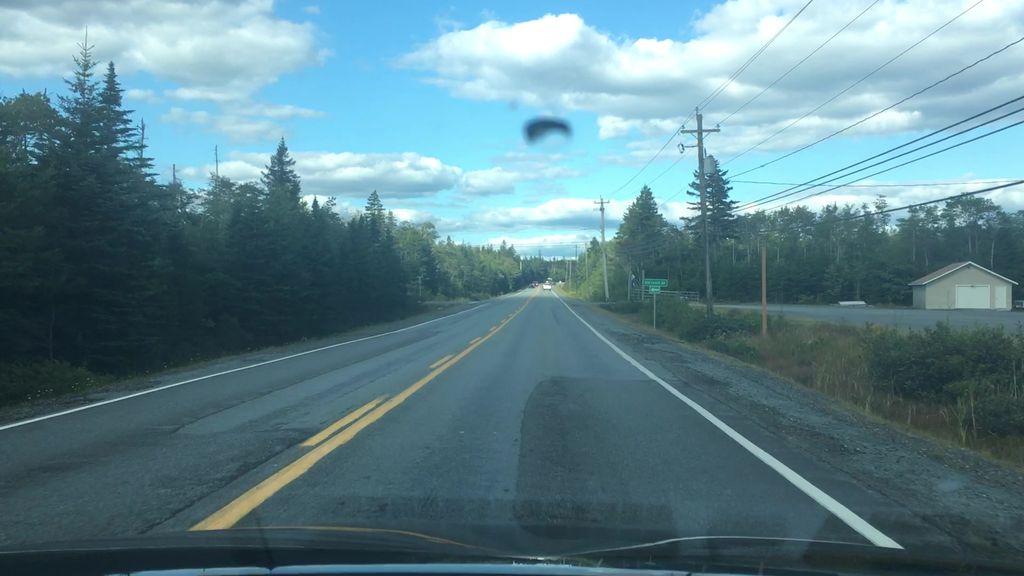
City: halifax